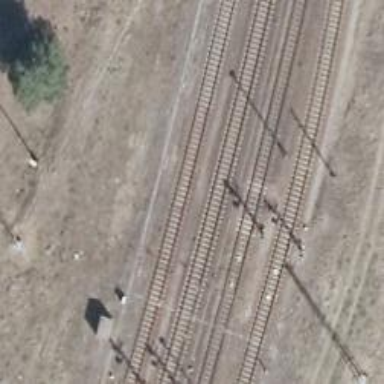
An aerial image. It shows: Railway signal.